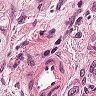
Metastatic tissue present: yes